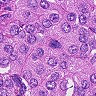
Metastatic tissue present: yes